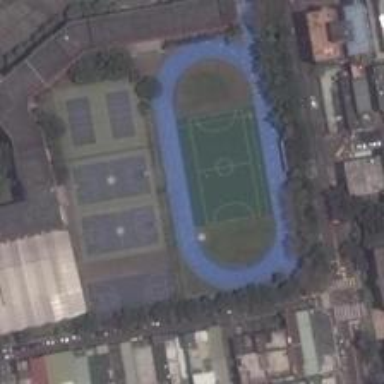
The basketball courts onamented by bright green and blue make up this area .